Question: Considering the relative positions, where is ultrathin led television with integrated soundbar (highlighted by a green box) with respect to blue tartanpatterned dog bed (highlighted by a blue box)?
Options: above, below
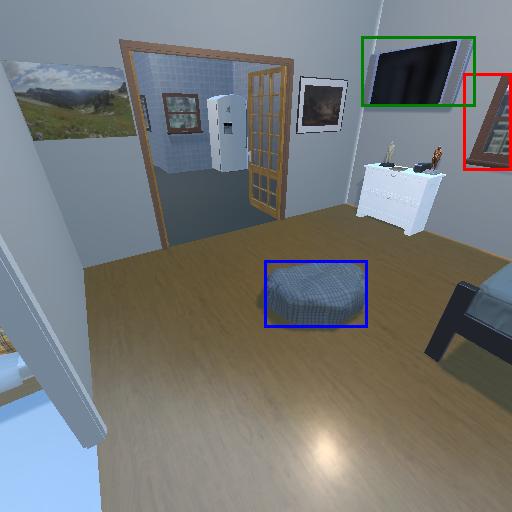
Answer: above